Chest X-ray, AP view. Patient: 56 years old, sex F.
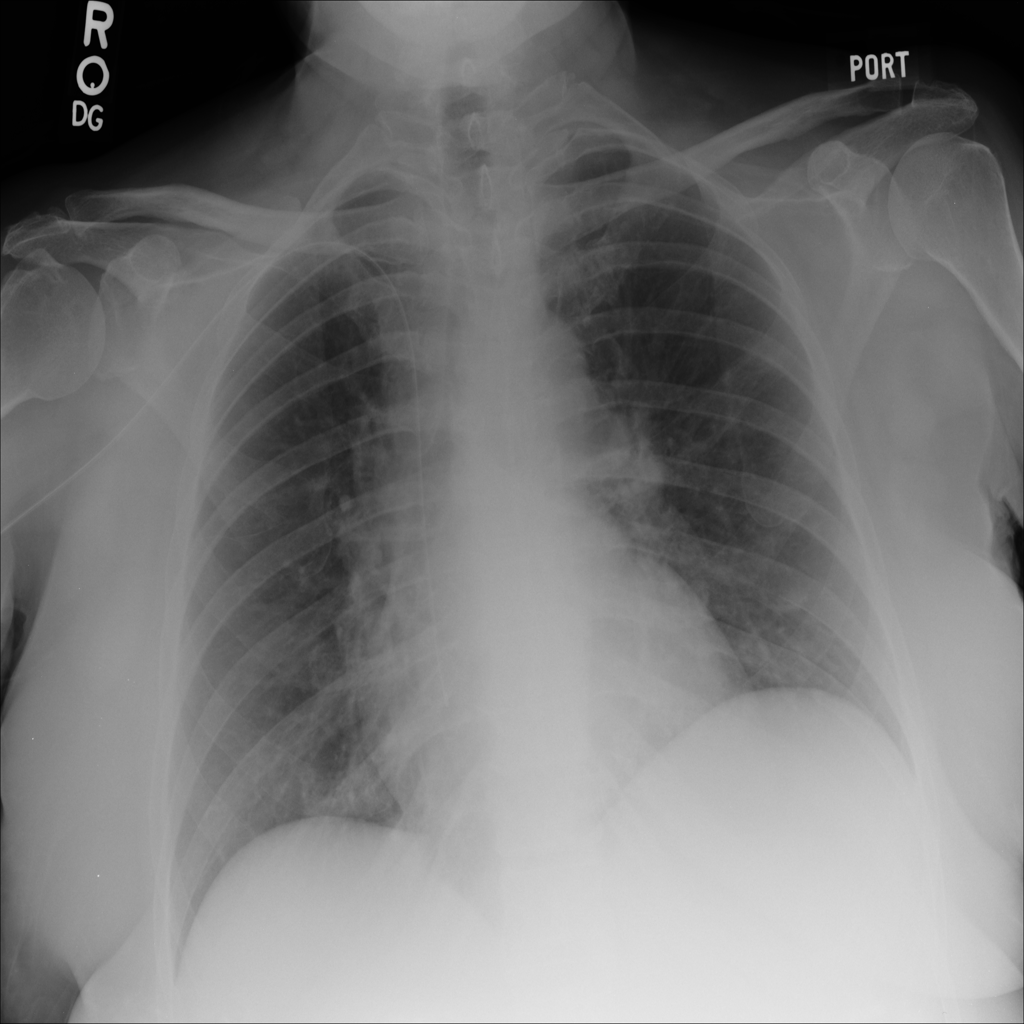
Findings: No Finding